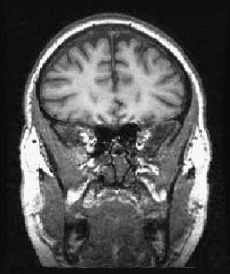
Label: notumor